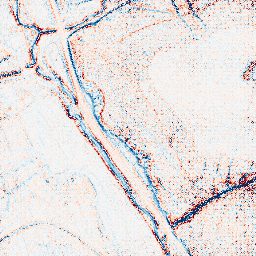
Category: multiscale
Decomposition family: dog_multiscale
Decomposition parameters: sigma_ratio: 1.4
n_scales: 3
base_sigma: 0.5
Upsampling method: regularized
Upsampling parameters: scale: 4
lambda_reg: 0.1
Upsampling scale: 4